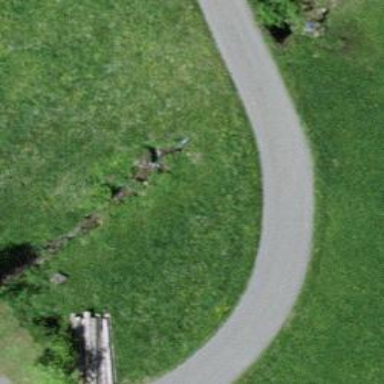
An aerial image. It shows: Culvert tunnel.